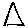
Label: triangle